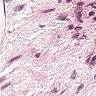
Metastatic tissue present: no